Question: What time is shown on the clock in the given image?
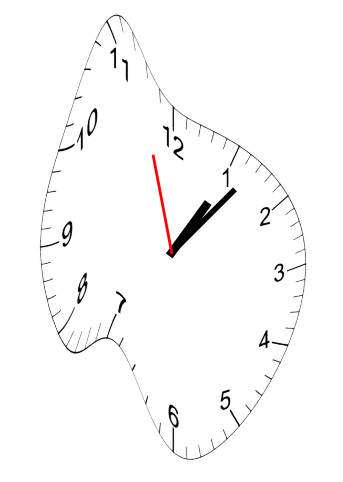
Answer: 01:06:57